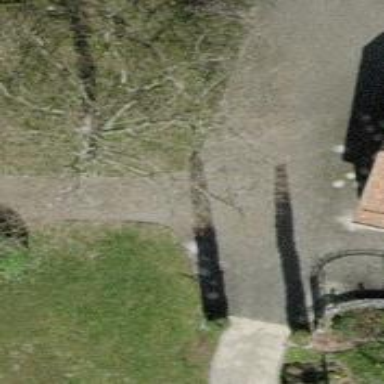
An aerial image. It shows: Driveway made of paving stones.